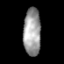
Tissue: prostate
Cell type: T cells
Senescence score: 0.2406
Nuclear area (px): 812
Mean DAPI intensity: 156.294